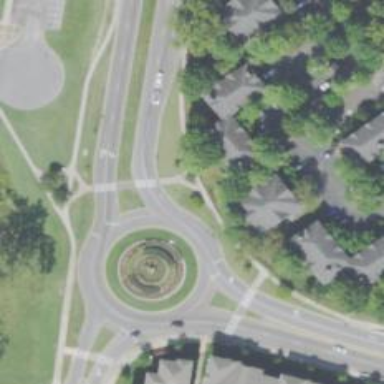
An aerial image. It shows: Asphalt road that is secondary route leading to roundabout.